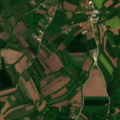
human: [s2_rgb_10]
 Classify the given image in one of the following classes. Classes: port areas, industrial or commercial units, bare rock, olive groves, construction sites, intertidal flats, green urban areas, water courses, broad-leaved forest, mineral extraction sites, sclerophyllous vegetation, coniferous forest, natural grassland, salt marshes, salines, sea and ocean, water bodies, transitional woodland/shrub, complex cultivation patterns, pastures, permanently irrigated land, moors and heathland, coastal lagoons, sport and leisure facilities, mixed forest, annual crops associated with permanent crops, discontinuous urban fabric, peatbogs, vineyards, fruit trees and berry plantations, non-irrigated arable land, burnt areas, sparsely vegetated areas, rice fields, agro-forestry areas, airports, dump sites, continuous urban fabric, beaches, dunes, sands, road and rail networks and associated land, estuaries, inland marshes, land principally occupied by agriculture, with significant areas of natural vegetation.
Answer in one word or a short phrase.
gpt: discontinuous urban fabric, complex cultivation patterns, land principally occupied by agriculture, with significant areas of natural vegetation, broad-leaved forest